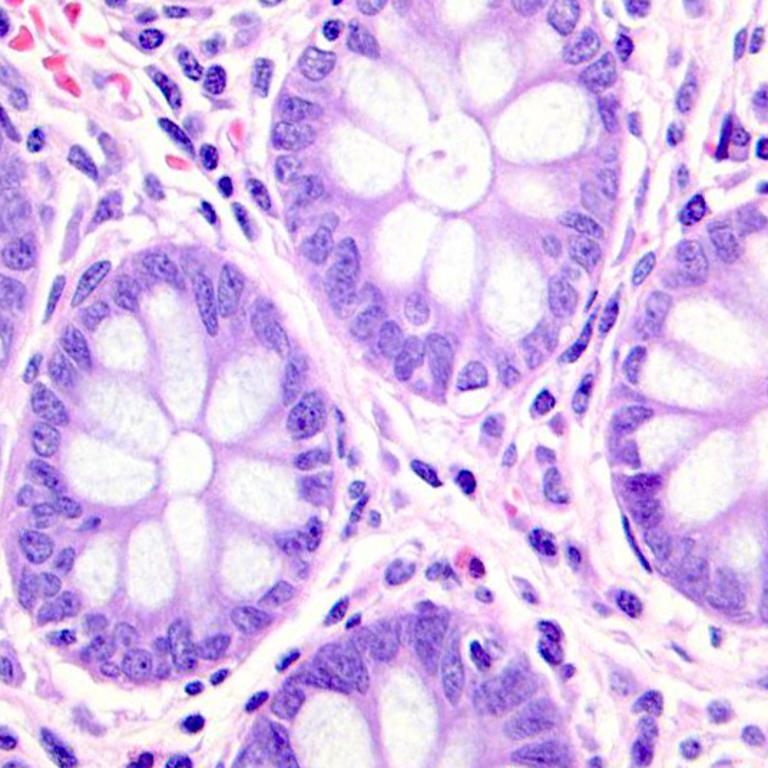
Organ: colon
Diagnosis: benign